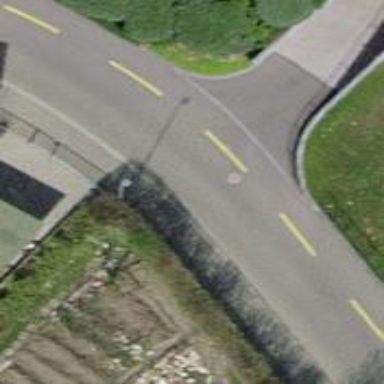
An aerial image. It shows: Sidewalk.